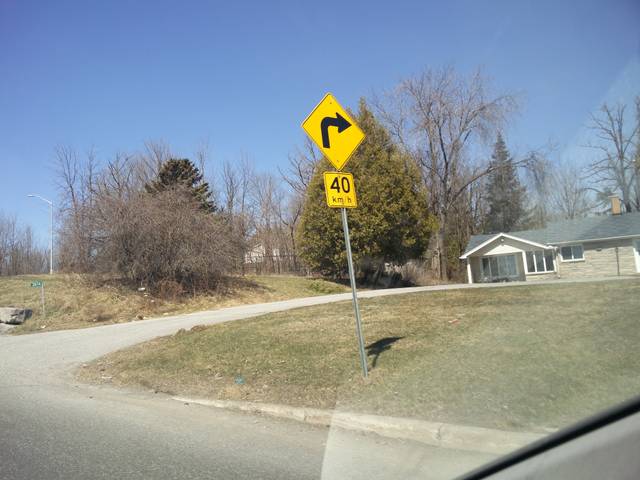
Region: Canada
Coordinates: 45.247, -75.712